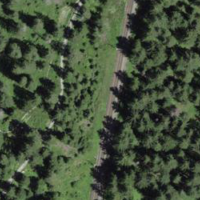
EUNIS habitat code: 43
Species observed at this site:
Rubus saxatilis